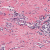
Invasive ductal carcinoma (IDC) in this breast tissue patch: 0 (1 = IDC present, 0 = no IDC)